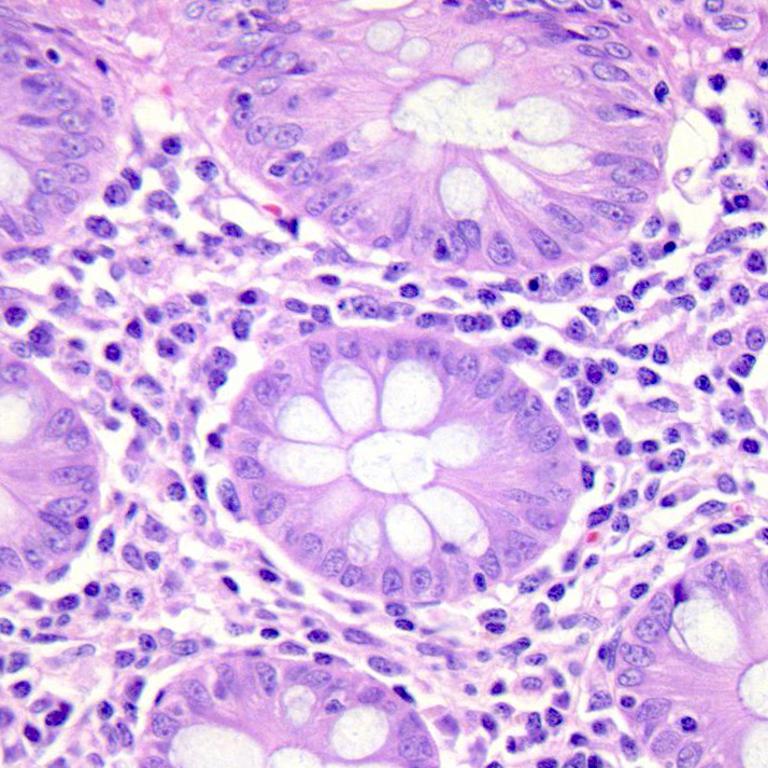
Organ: colon
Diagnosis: benign